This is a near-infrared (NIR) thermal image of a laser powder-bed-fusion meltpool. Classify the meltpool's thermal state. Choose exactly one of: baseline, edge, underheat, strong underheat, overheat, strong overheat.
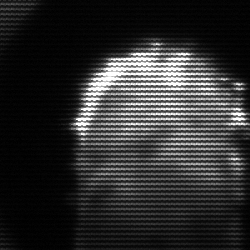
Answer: baseline